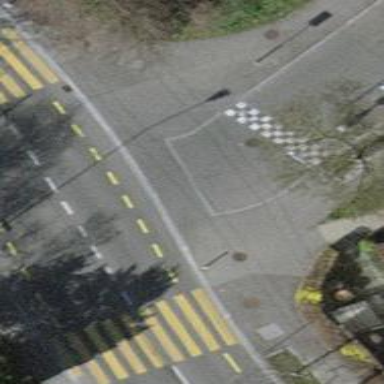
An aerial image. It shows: Unmarked crossing with traffic calming table on the road.